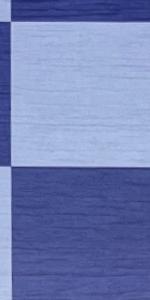
Label: Empty